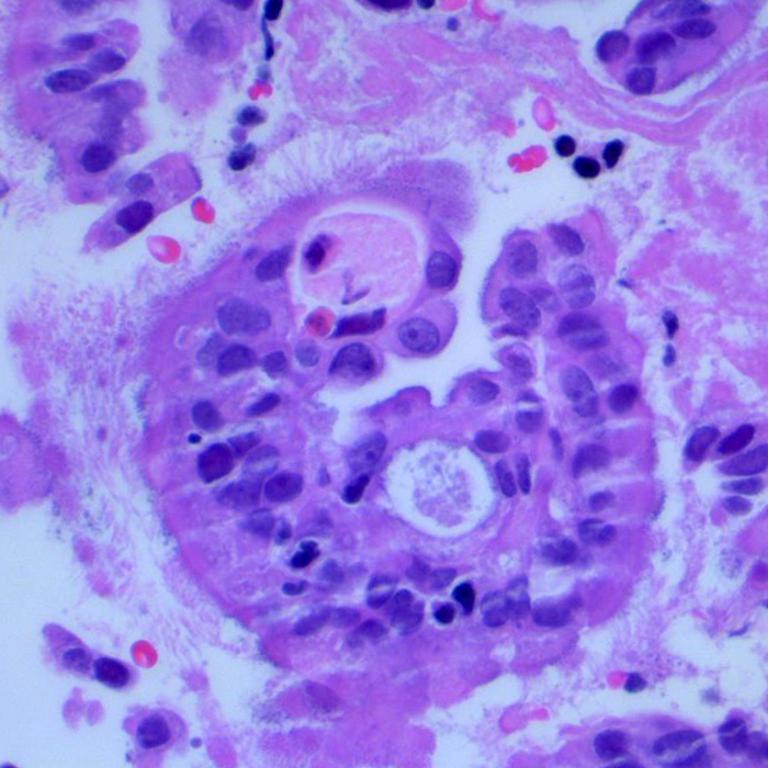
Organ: lung
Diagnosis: adenocarcinomas